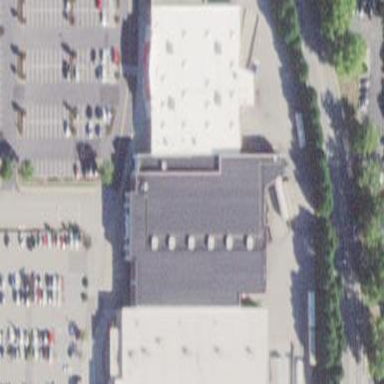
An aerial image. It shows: Department store building.